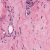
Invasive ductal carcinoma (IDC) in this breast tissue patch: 0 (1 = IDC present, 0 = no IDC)